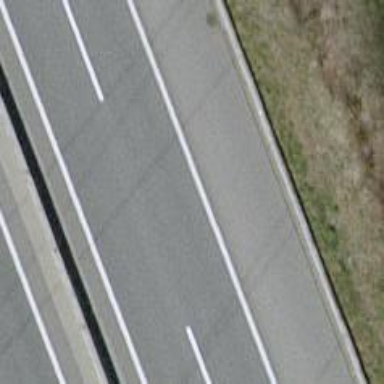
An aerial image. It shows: Motorway.